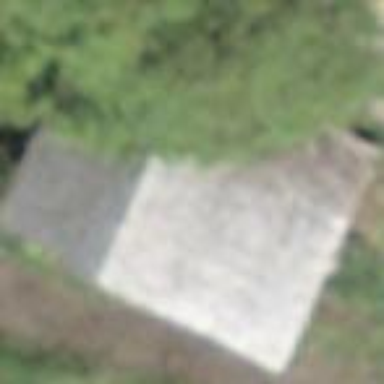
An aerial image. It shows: Barn.